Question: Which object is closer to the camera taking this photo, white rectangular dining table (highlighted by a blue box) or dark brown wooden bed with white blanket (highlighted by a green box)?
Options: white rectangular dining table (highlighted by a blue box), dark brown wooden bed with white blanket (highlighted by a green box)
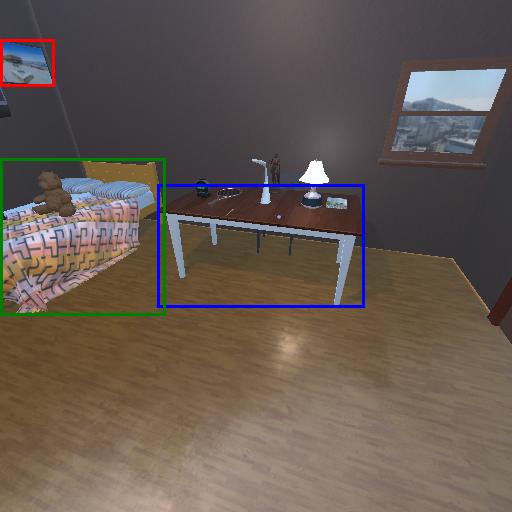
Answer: white rectangular dining table (highlighted by a blue box)